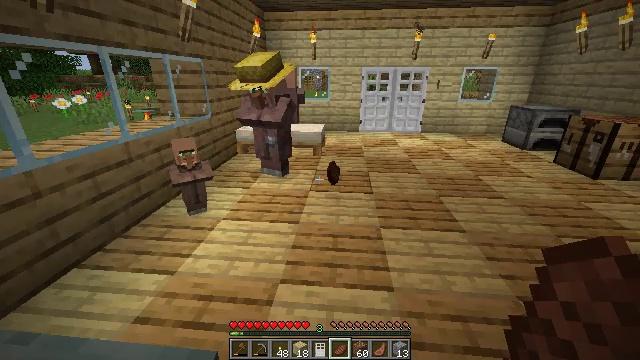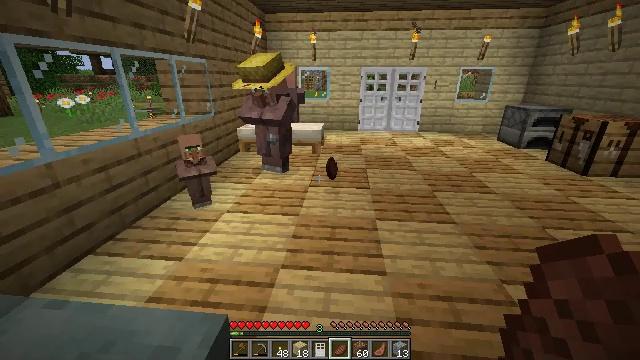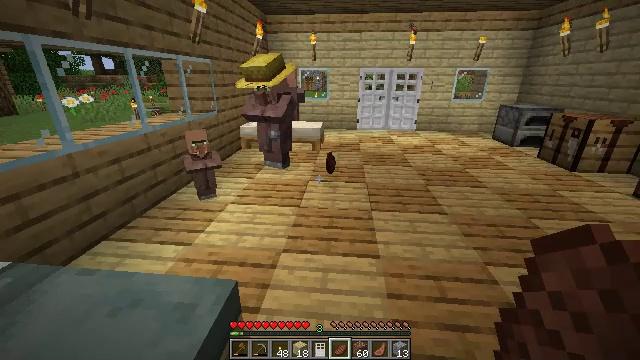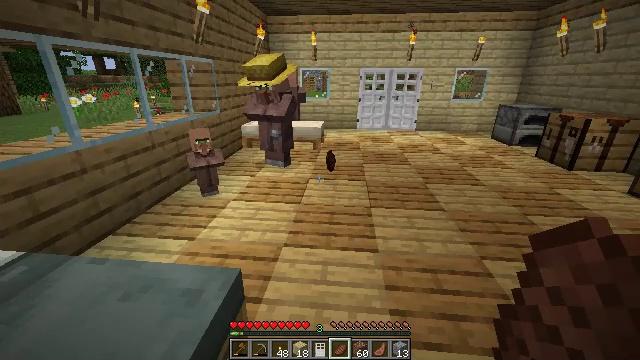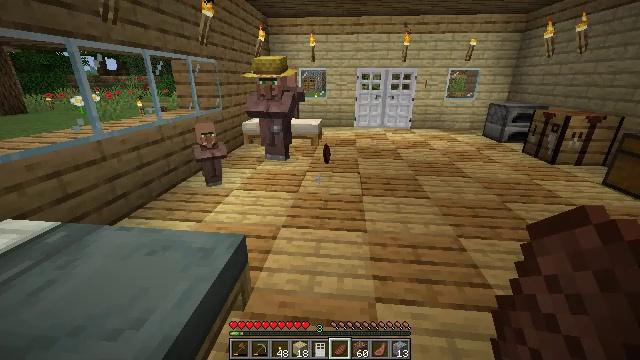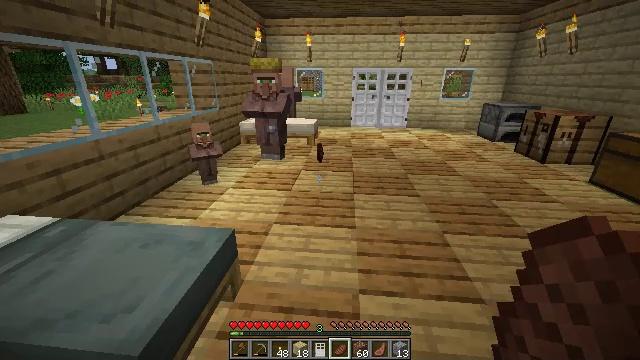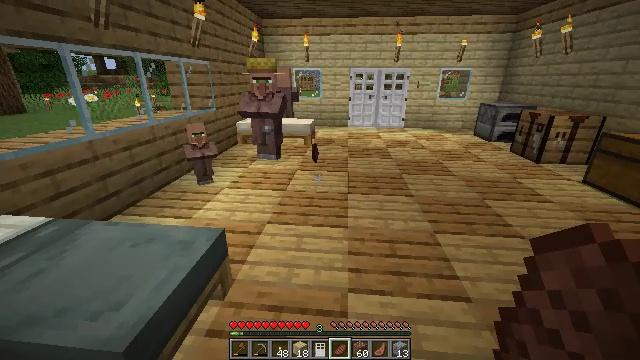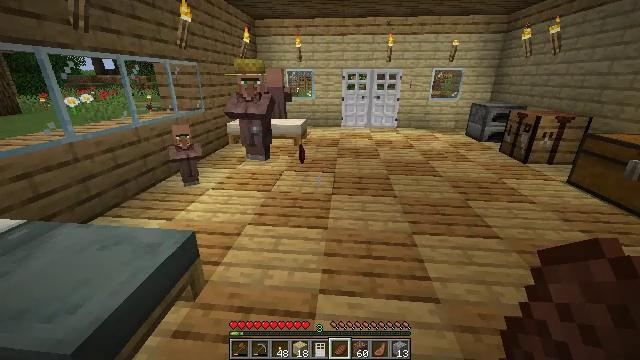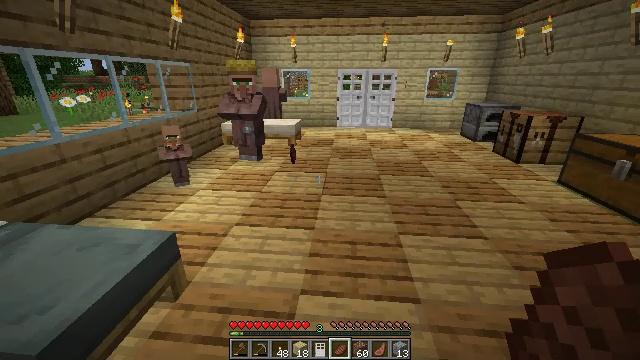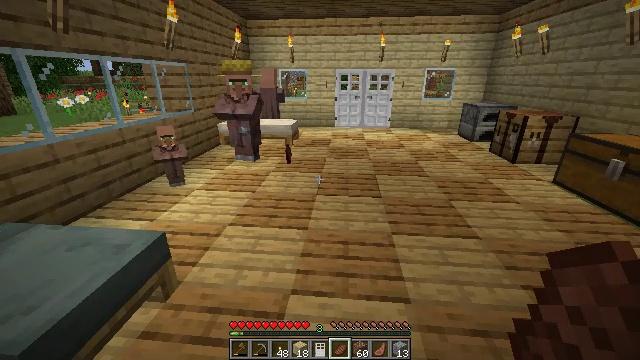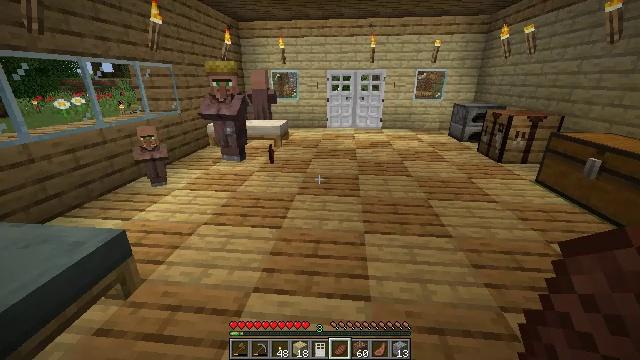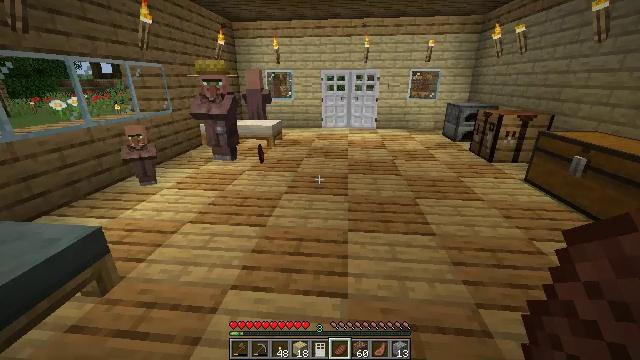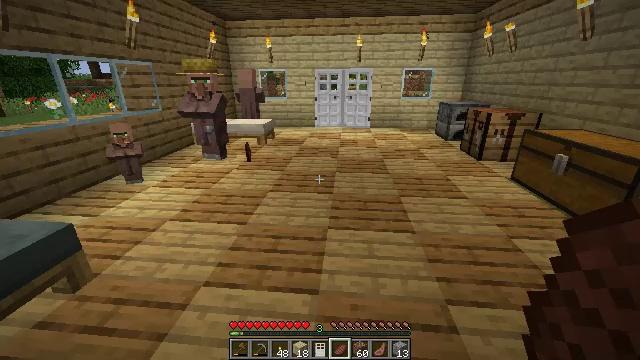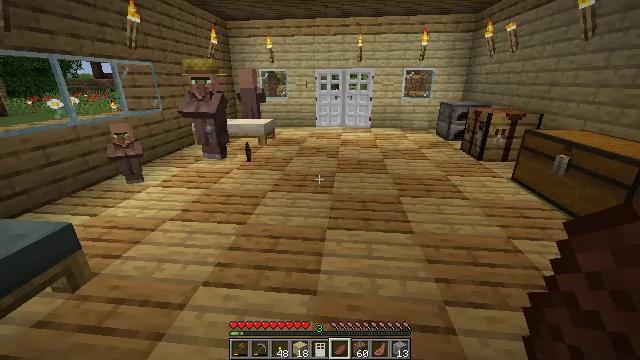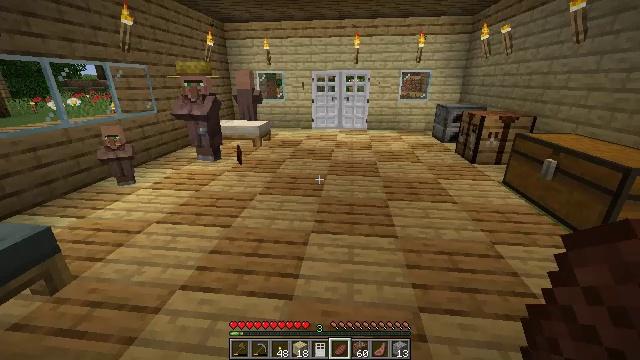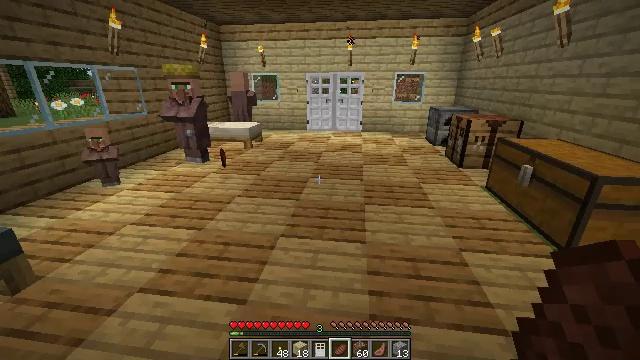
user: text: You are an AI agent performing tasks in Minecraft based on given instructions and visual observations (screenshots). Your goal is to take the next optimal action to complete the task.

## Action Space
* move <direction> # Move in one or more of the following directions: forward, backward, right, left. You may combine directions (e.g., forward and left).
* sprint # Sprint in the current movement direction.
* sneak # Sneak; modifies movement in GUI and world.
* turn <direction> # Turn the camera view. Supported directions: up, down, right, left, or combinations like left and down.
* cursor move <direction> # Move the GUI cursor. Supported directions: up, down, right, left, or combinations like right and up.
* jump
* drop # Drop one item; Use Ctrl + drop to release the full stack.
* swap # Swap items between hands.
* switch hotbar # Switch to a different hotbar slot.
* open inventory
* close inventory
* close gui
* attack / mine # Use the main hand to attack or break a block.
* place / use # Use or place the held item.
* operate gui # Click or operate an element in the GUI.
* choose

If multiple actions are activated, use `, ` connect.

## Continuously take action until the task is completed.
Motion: motion action
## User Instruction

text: Remove a cooked beef from the inventory.
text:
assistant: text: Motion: move back
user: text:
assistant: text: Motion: move back
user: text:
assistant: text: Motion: move back
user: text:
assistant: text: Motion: move back and move right
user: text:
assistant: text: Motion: move right
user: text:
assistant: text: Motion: move right
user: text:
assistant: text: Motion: move right
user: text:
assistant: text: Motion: move right
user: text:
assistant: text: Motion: move right
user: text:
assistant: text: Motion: move right
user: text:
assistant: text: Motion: move right
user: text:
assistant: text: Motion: move right
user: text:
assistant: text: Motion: move right
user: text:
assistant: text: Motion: move right
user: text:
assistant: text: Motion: move right, turn left
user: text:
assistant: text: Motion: move right, turn left
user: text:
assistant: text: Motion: move right
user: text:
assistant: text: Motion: move right, turn left
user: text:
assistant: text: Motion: move right
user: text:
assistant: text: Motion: no_op
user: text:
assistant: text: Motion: no_op
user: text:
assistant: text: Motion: no_op
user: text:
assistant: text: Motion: no_op
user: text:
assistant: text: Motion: move forward, turn left
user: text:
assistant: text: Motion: move forward, turn left
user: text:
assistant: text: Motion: move forward, turn left
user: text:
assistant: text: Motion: move forward
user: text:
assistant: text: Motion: move forward
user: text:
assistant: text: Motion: move forward
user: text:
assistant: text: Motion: move forward